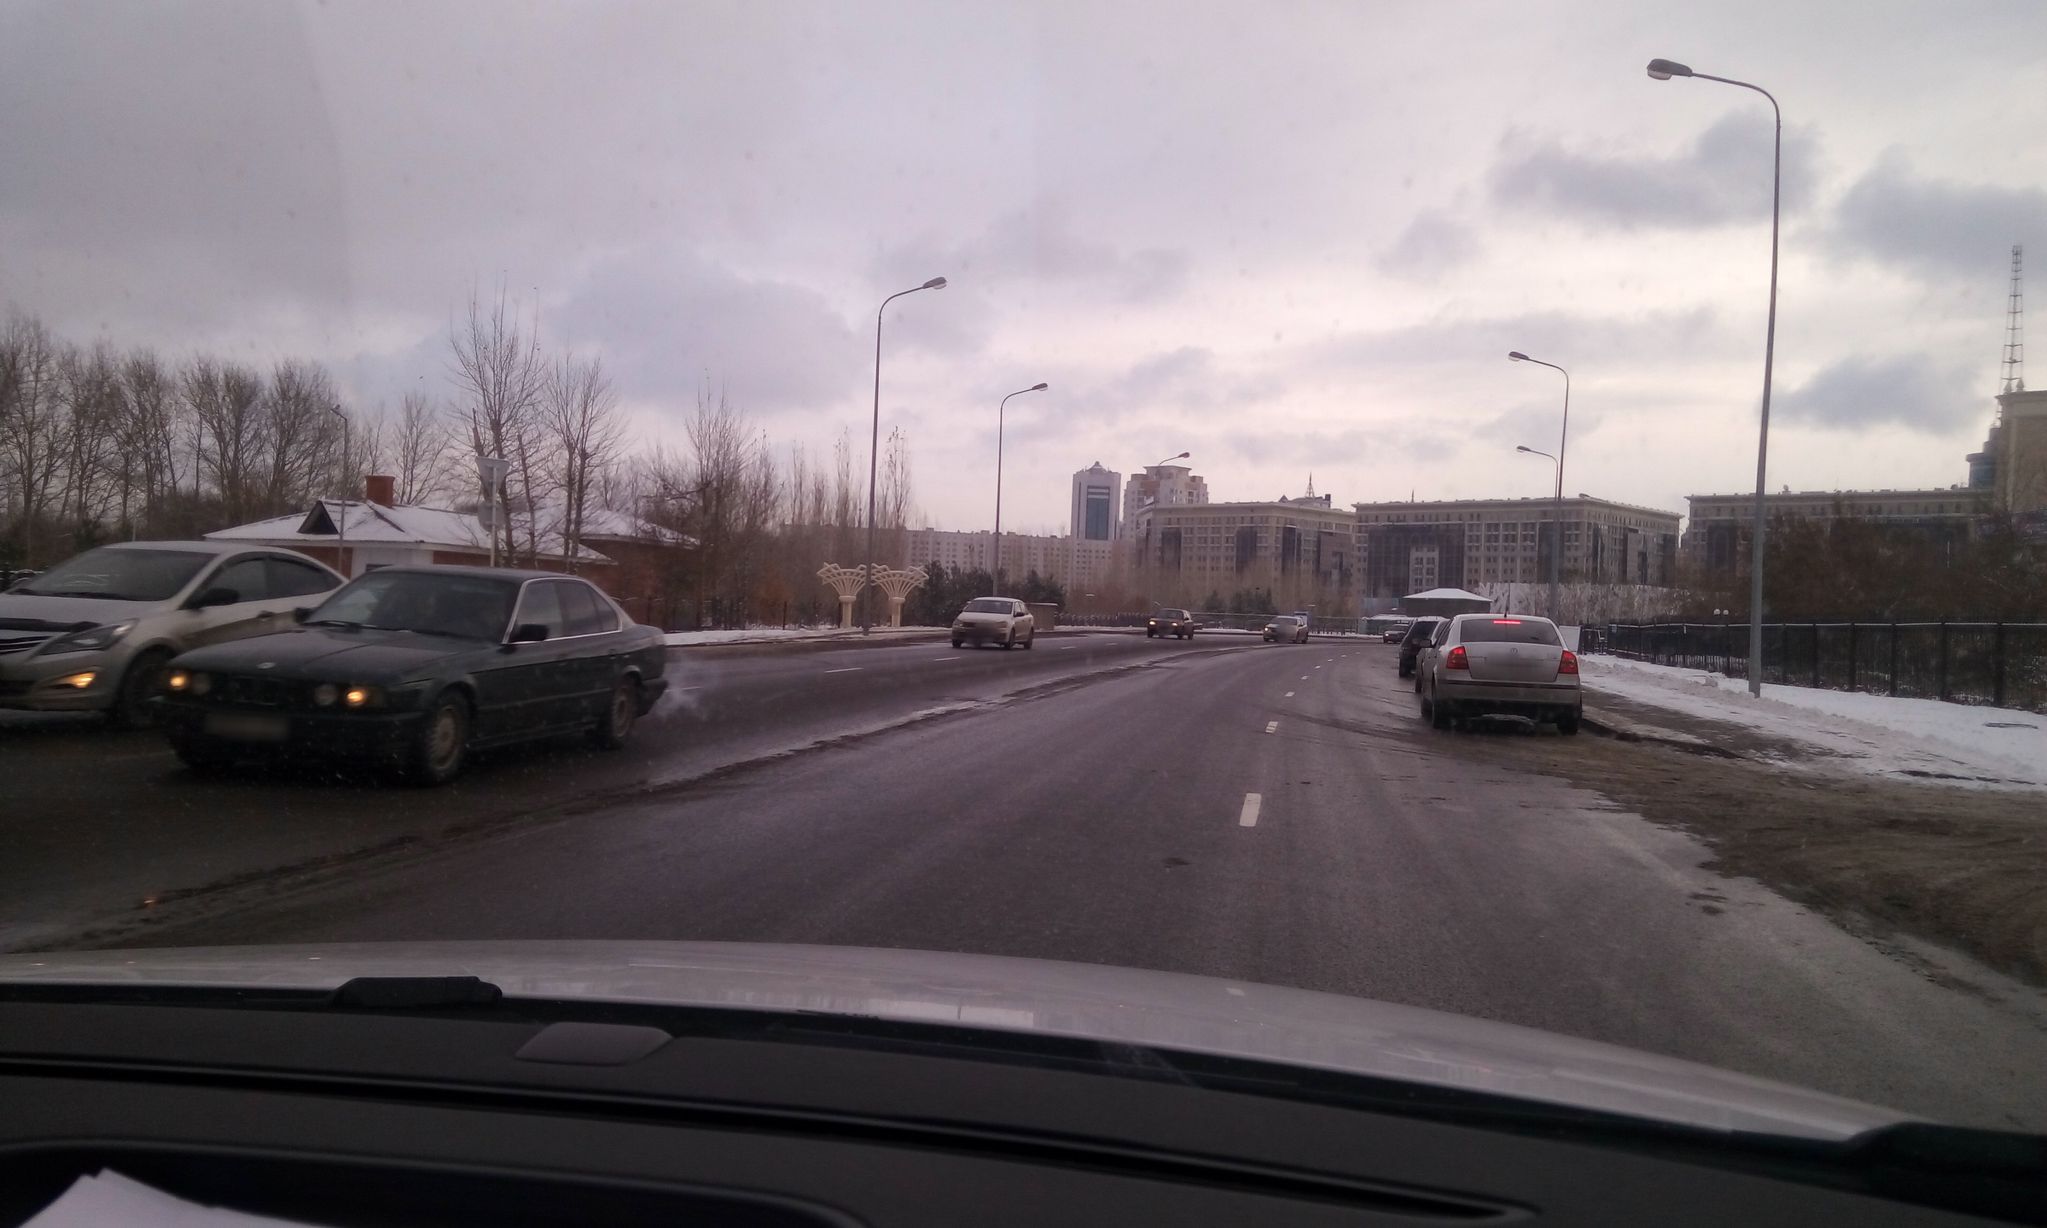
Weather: snowy
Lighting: dusk/dawn
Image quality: slightly poor
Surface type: driving surface
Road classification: tertiary
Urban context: urban centre
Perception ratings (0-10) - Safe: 3, Lively: 2.57, Beautiful: 4.52, Boring: 2.04, Depressing: 3.45, Wealthy: 4.15